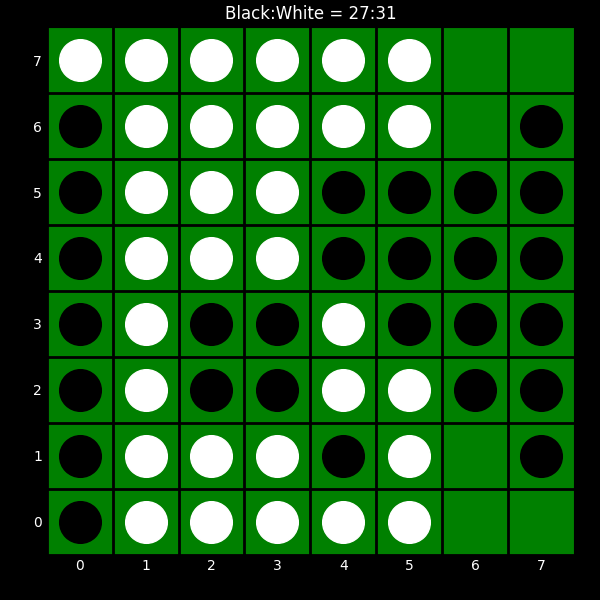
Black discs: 27
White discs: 31